Field crop: maize
Growth stage: 2
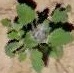
Species: chenopodium